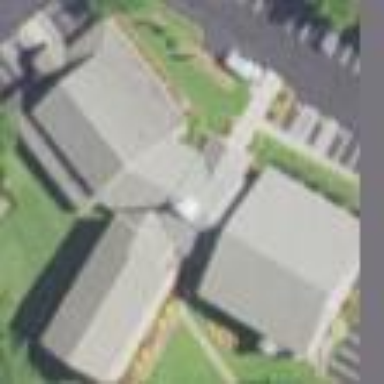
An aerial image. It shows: Building serving as place of worship.